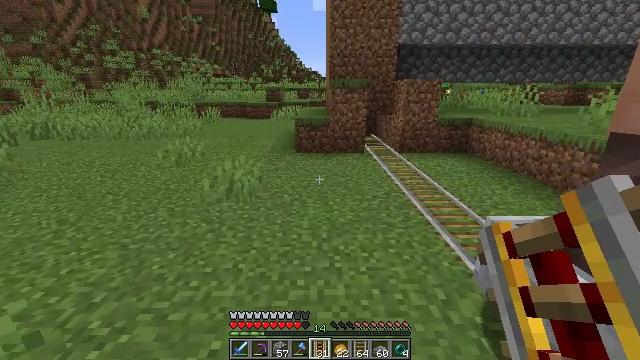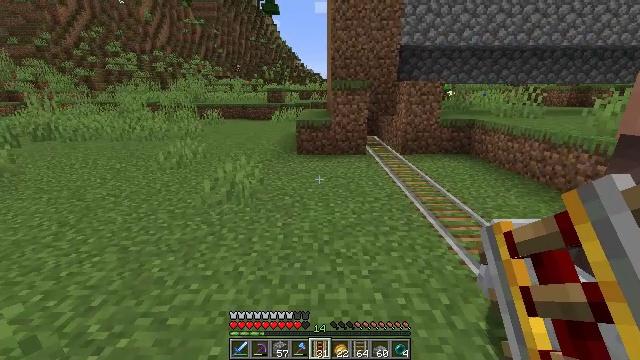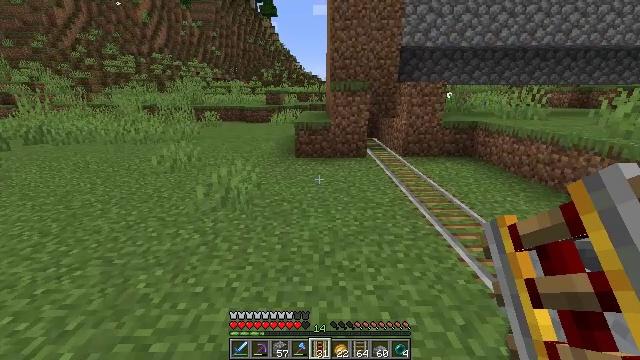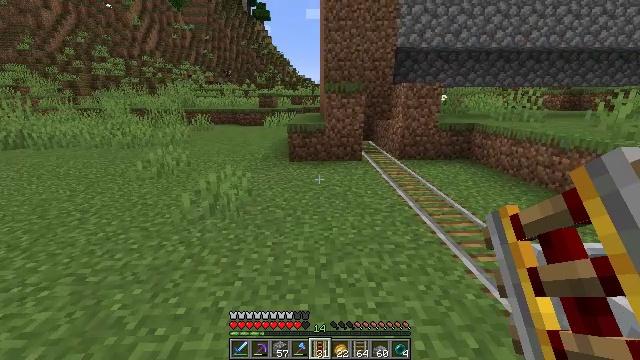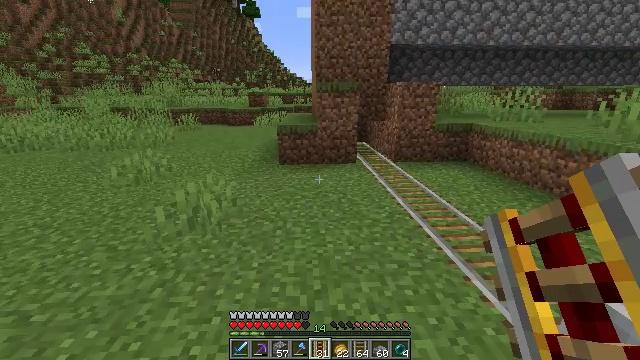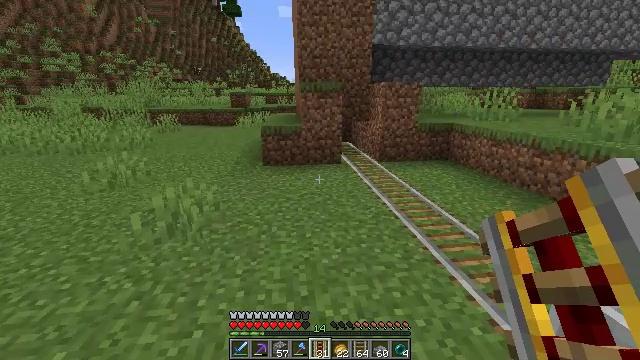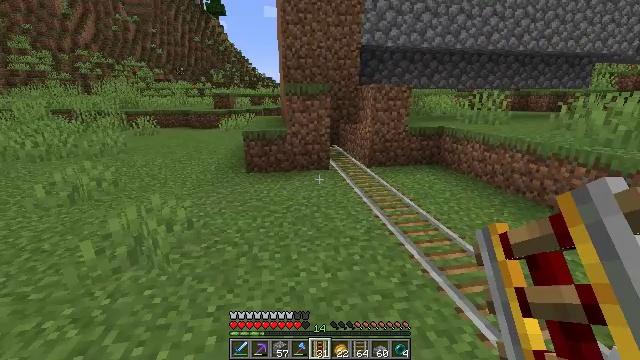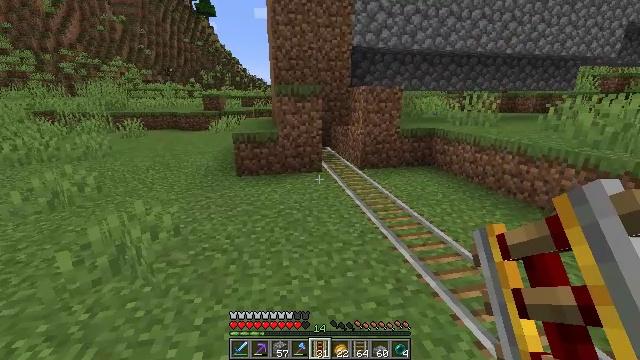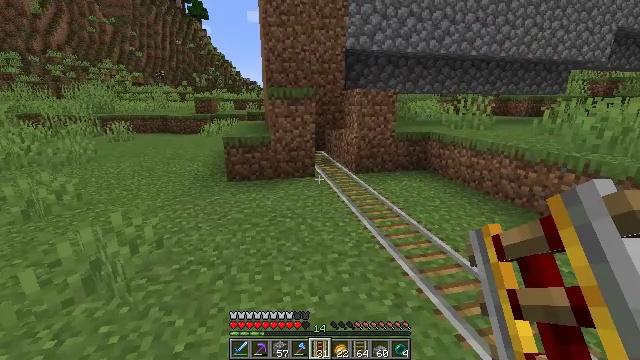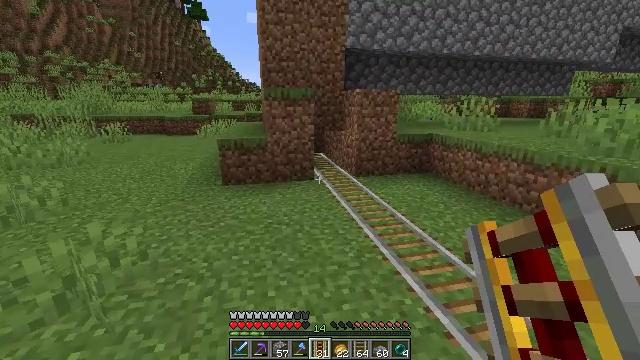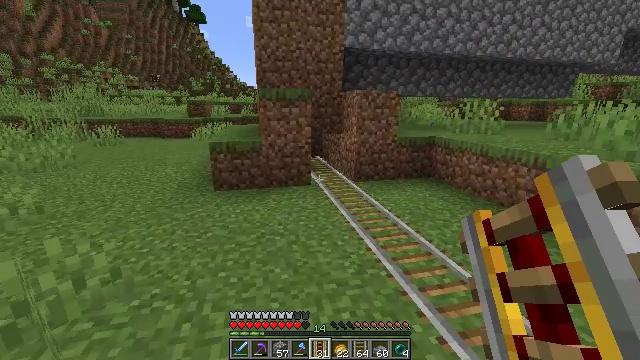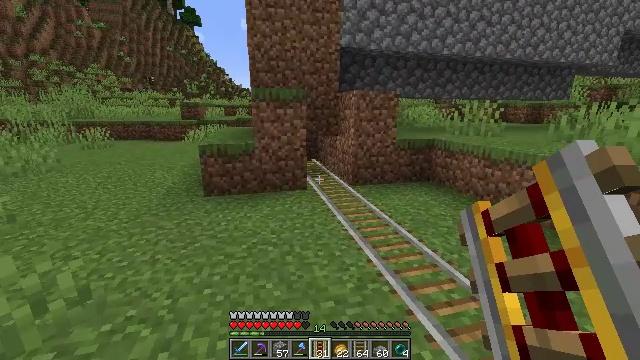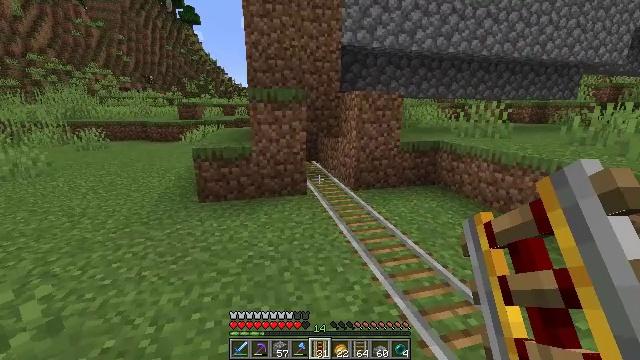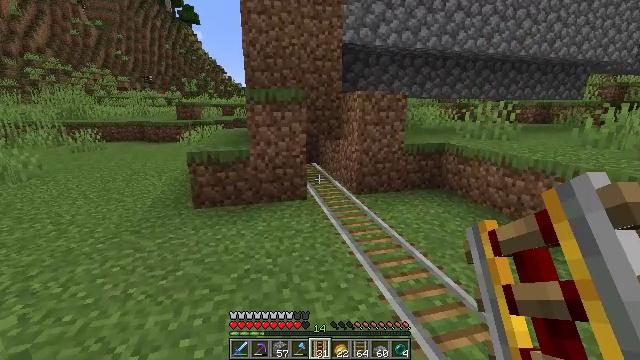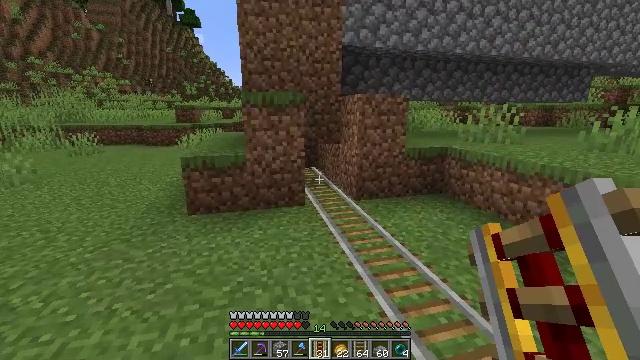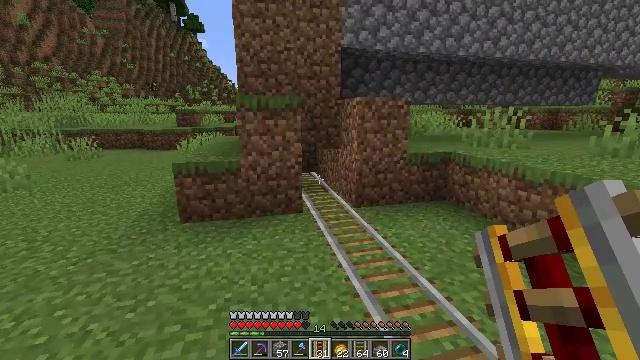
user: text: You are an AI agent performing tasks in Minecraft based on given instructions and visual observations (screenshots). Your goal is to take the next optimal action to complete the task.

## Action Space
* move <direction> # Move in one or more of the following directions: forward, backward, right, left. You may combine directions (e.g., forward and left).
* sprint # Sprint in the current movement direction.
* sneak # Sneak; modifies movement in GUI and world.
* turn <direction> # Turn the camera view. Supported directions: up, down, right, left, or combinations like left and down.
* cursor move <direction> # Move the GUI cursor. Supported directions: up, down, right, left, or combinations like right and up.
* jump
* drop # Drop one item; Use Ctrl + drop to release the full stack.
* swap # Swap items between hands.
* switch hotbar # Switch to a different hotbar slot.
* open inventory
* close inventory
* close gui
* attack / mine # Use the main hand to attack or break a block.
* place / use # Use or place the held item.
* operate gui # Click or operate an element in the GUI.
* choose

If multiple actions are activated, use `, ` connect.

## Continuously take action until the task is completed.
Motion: motion action
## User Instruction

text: Mine dirt from the ground.
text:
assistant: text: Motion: move forward
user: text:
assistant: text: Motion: move forward
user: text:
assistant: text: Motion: move forward, turn right
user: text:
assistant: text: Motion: move forward, turn right
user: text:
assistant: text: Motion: move forward, turn right
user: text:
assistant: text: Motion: move forward, turn right
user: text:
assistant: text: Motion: move forward, turn right
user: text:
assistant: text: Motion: move forward, turn right
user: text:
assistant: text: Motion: move forward
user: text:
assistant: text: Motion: move forward
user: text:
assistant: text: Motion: move forward
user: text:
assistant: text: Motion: move forward
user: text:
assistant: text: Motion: move forward
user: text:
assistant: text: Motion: move forward and move right
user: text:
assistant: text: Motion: move forward and move right
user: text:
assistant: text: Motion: move forward and move right, turn left and up
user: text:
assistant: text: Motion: move forward and move right, turn left
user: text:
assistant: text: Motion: move forward and move right
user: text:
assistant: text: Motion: move forward and move right
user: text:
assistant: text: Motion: move forward
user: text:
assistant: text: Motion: move forward, turn up
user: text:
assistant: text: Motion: move forward, turn left and up
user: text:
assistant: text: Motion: move forward
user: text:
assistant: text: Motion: turn left
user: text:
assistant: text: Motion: no_op
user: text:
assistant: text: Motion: no_op
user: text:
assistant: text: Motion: move forward
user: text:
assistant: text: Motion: move forward
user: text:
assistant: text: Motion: move forward
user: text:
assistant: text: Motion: move forward